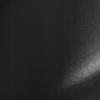
Label: not_dusty